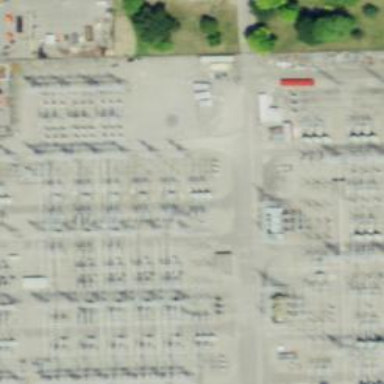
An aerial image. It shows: Switch for power supply.